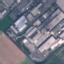
Land use / land cover: Industrial